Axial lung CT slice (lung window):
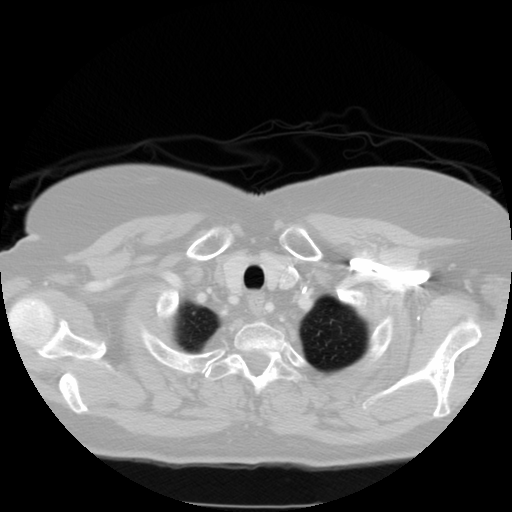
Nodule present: no